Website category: restaurant
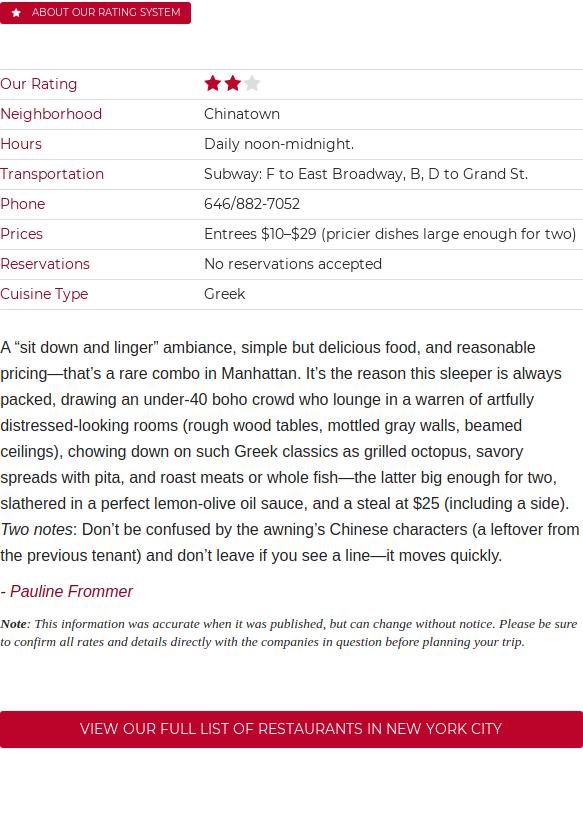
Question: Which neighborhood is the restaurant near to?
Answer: Chinatown

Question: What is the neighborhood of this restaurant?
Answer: Chinatown

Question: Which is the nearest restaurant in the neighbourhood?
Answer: Chinatown

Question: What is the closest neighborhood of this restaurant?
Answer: Chinatown

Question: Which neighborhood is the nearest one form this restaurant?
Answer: Chinatown

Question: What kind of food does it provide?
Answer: Greek

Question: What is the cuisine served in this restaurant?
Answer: Greek

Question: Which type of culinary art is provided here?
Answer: Greek

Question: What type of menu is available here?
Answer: Greek

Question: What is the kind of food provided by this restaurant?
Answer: Greek

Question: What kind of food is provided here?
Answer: Greek

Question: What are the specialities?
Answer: Greek

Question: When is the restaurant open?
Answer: Daily noon-midnight.

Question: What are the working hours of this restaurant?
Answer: Daily noon-midnight.

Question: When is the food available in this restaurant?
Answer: Daily noon-midnight.

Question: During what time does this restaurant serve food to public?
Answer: Daily noon-midnight.

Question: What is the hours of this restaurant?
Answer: Daily noon-midnight.

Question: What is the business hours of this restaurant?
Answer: Daily noon-midnight.

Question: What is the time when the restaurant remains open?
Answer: Daily noon-midnight.

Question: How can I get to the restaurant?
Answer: Subway: F to East Broadway, B, D to Grand St.

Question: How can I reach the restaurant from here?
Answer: Subway: F to East Broadway, B, D to Grand St.

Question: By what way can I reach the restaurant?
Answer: Subway: F to East Broadway, B, D to Grand St.

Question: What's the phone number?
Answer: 646/882-7052

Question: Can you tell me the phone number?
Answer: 646/882-7052

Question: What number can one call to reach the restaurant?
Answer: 646/882-7052

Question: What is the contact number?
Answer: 646/882-7052

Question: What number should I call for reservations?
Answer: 646/882-7052

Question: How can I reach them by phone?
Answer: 646/882-7052

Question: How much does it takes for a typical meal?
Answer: Entrees $10$29 (pricier dishes large enough for two)

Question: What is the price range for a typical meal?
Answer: Entrees $10$29 (pricier dishes large enough for two)

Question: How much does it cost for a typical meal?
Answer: Entrees $10$29 (pricier dishes large enough for two)

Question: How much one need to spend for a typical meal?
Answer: Entrees $10$29 (pricier dishes large enough for two)